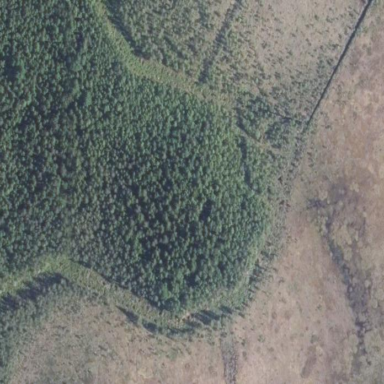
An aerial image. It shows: Woodland consisting mainly of needle-leaved trees.